Question: Why a slash is changed into dash while providing explicit date format (screen below) ?

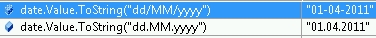
Answer: Because the slash represents the locale-specific date separator. To insert a slash explicitly, you need to escape it. See the <URL>